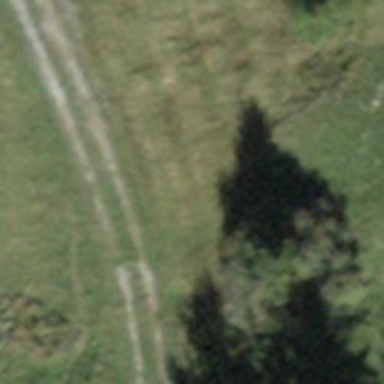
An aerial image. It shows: Track road with grade4 tracktype.